Question: I am trying to implement a rad editor. In it there is an Image Manager and inside the image manager is an Image Editor. So far its fine(the image is being shown perfectly).
As in every story there is a villain here it is.
Now the problem arises when i click on any of the tool buttons in the image editor window. The popup screen but there is nothing inside it. Like when i click on the Crop button the popup heading is just Tool Dialog and there is no content in it. A preview can be seen .
This issue is arising only when i use it in a RadEditor. When i am using an Image Manager alone then there is no issue. I am kind of stuck here..
Thanks
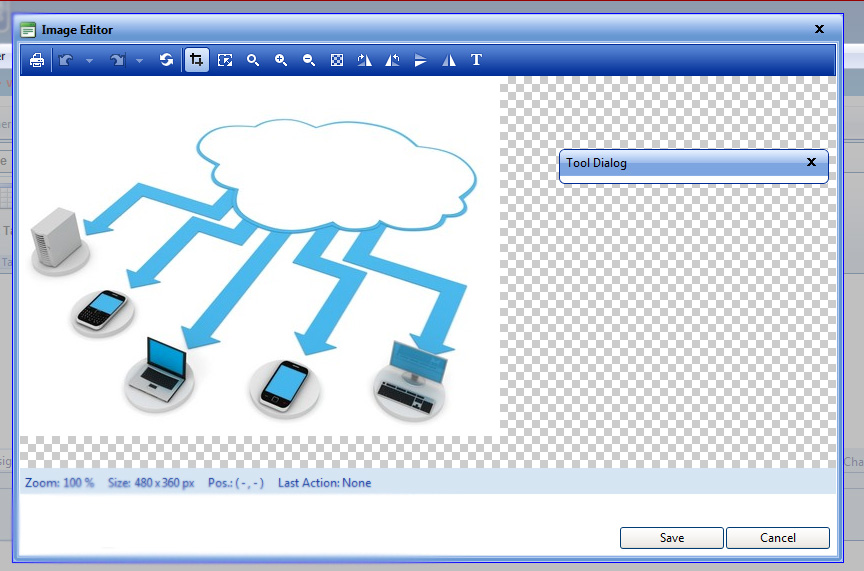
Answer: This a follow-up, because there is addition information on the issue. The problem is discussed in the following help article: <URL>
Known issues
Problem
When RadCompression is enabled and you are using .NET 4.0, event handlers might not be raised in a default document in IIS 7 or IIS 7.5 Integrated Mode.
Solution
This problem is caused by a breaking change in .NET 4.0 described here. To workaround it one can set preCondition="managedHandler" for the RadCompression module. You may also need to remove the runAllManagedModulesForAllRequests setting from your web.config if you have it (or set it to false).